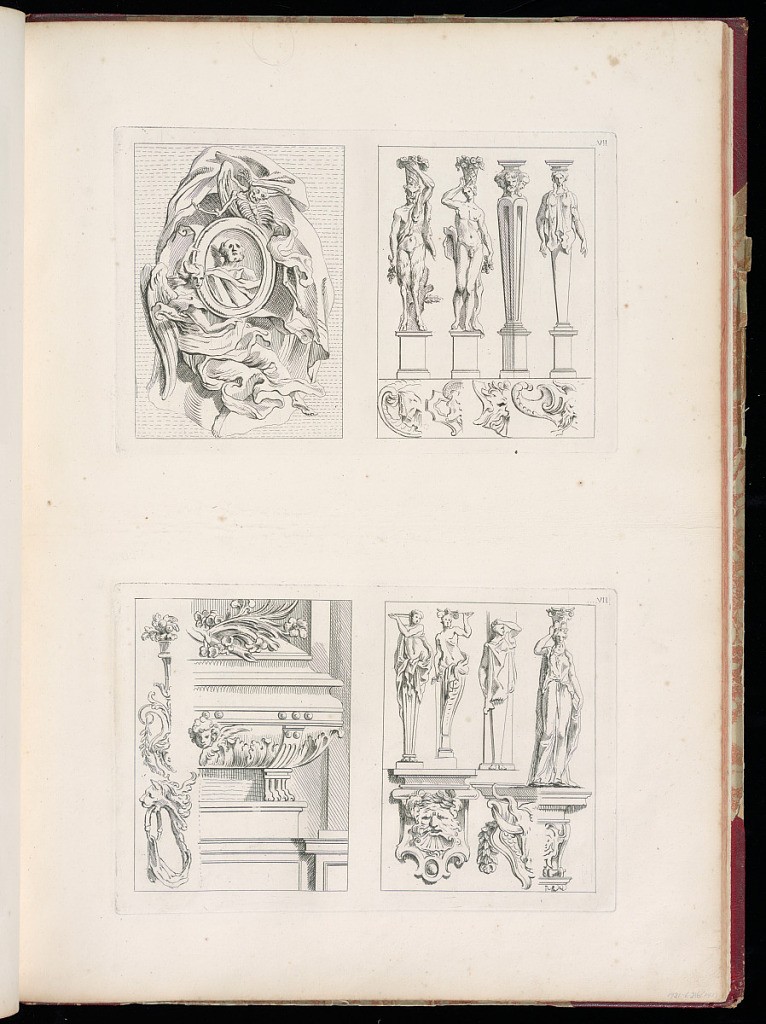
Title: Designs After Architecture Fragments
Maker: Gilles-Marie Oppenord, French, 1672–1742
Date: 1749-1761
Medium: Etching and engraving on laid paper
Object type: Bound print
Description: Page printed with two plates (each divided into two) depicting architecture fragments, including a portrait medallion, terms and caryatids, a tomb, and grotesque ornamentation. The plates are numbered but not signed.